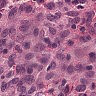
Metastatic tissue present: no